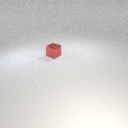
small red metal cube